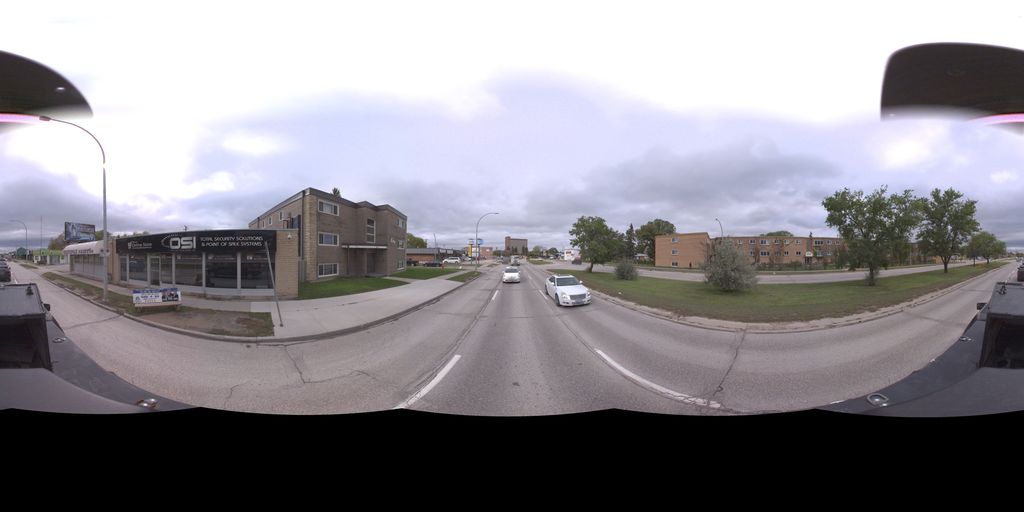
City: winnipeg